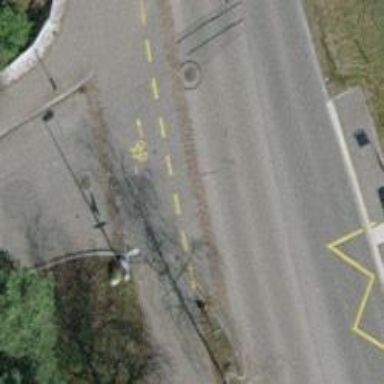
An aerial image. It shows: Crossing road.